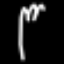
Label: fork